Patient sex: M
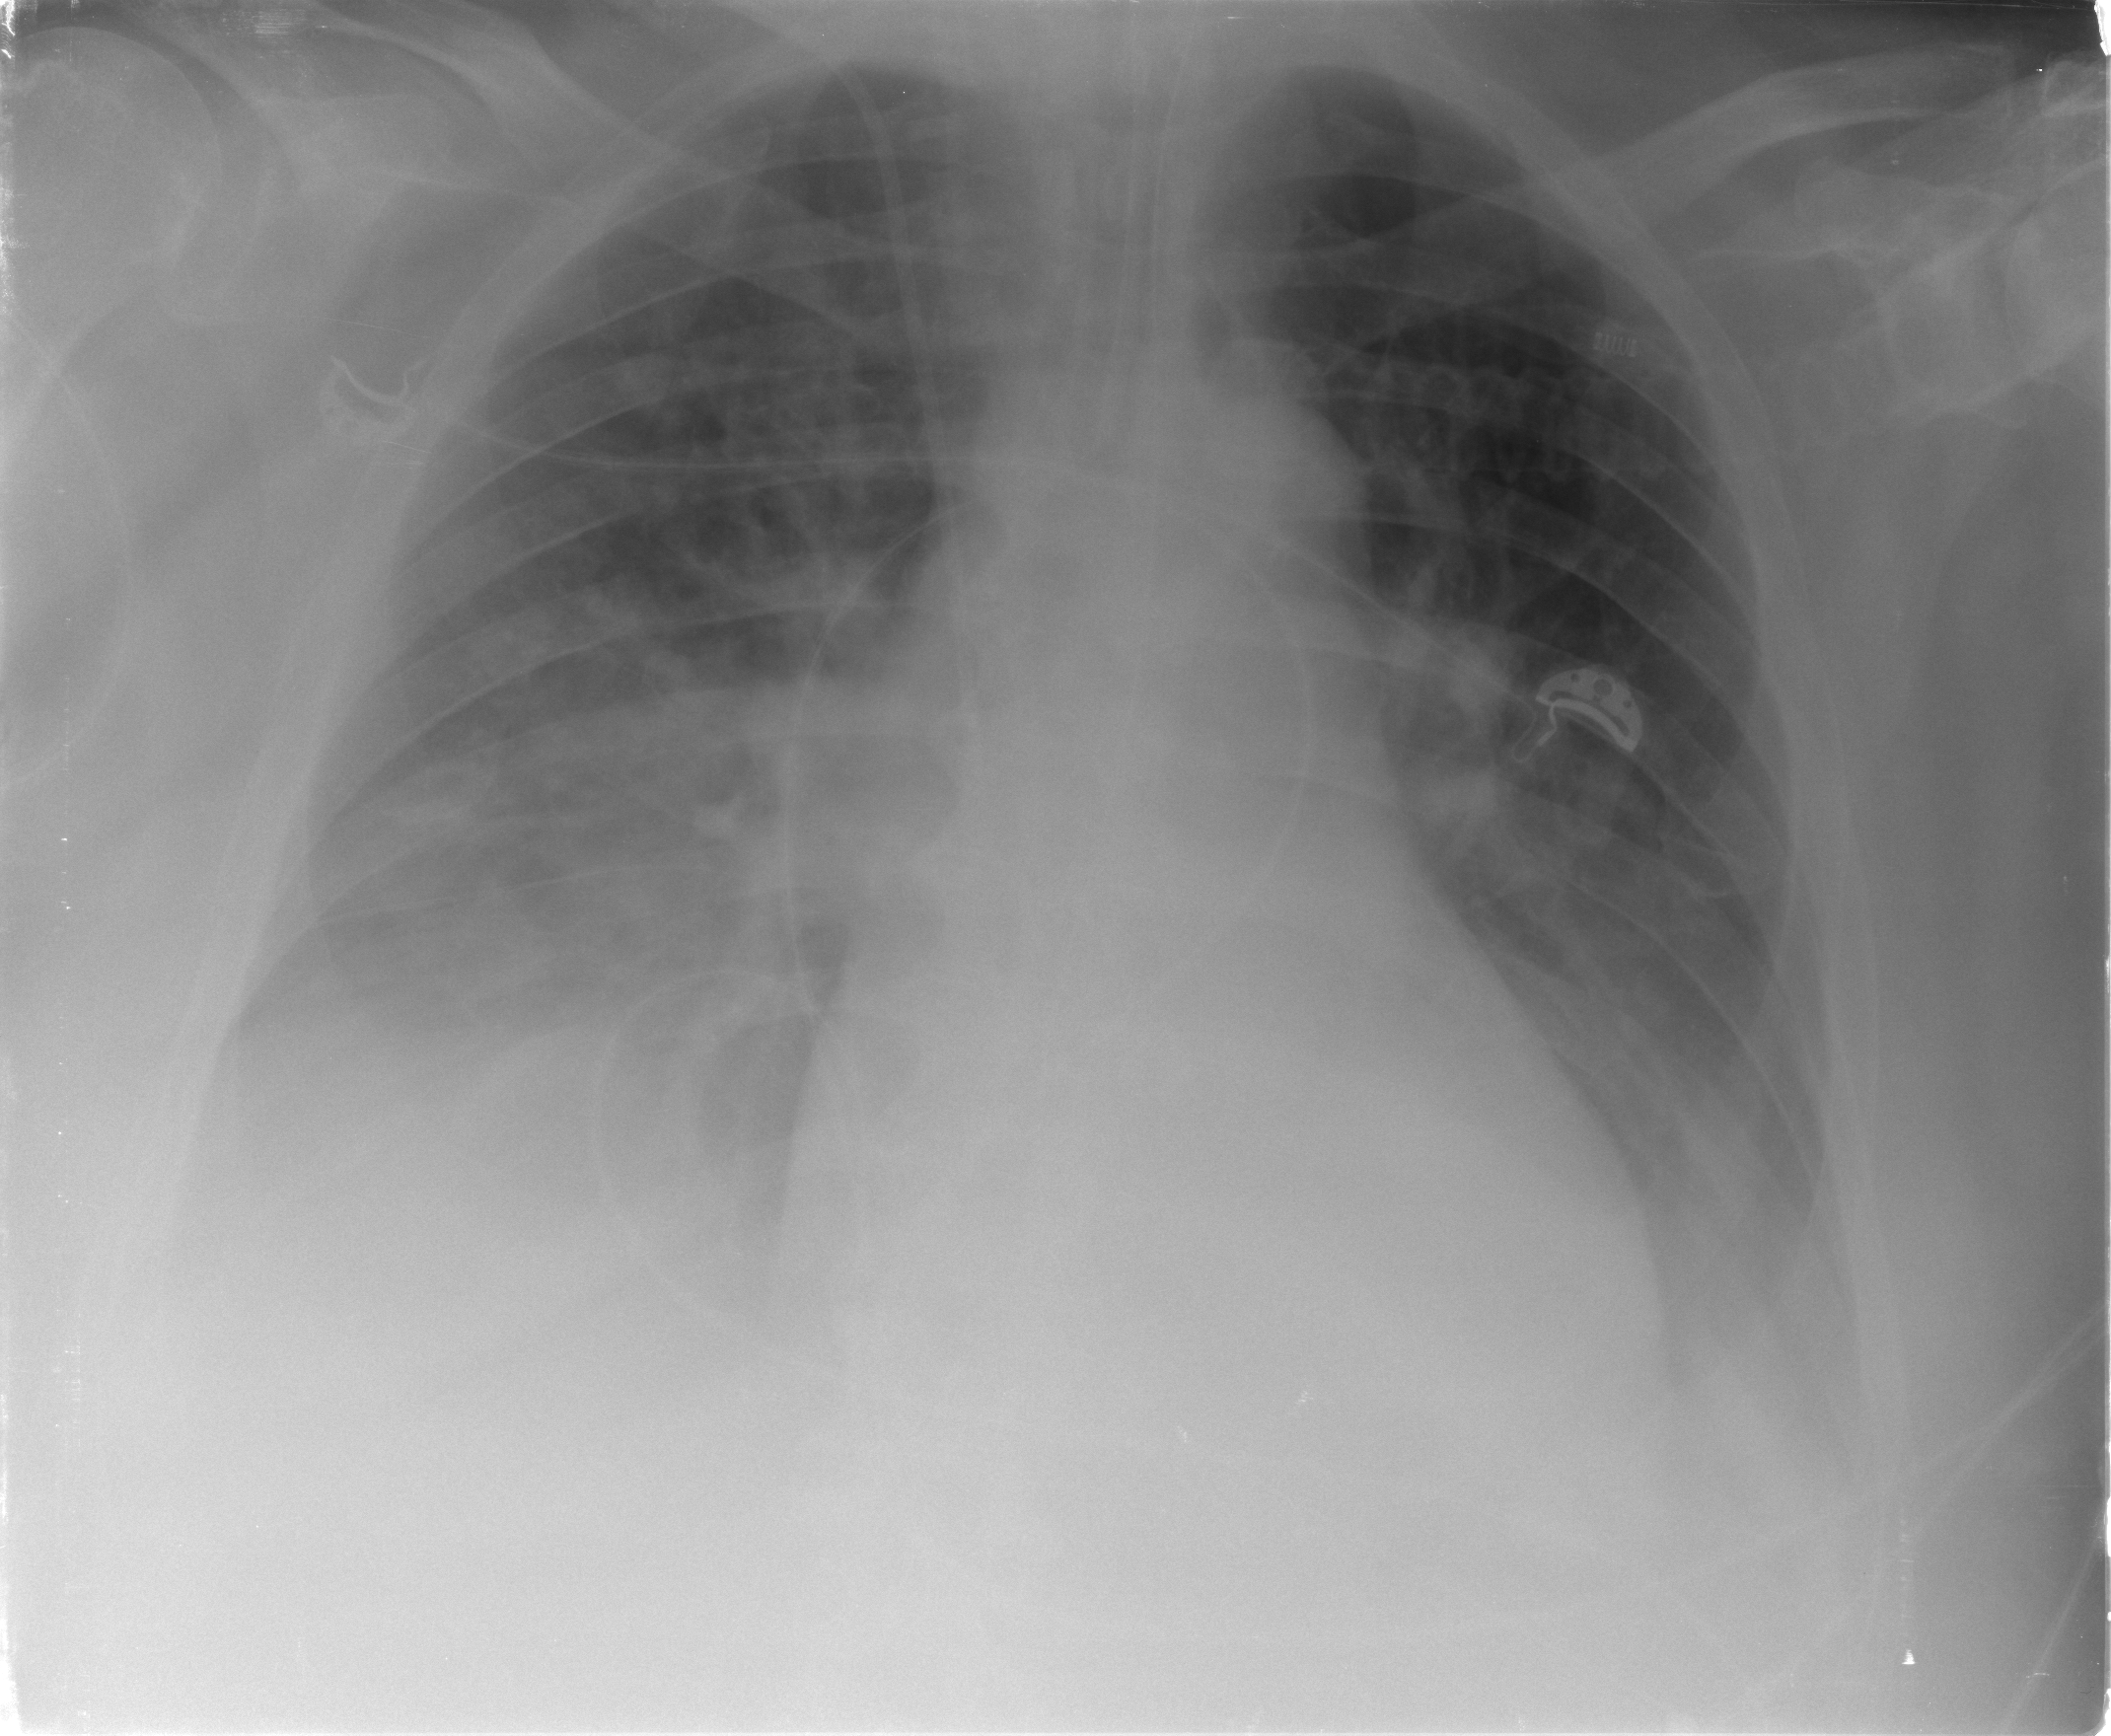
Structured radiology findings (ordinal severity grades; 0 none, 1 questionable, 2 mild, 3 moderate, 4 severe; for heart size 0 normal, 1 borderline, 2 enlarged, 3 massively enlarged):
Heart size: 2
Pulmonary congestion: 2
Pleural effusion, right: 3
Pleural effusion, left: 2
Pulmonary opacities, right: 0
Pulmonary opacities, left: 0
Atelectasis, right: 3
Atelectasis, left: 2